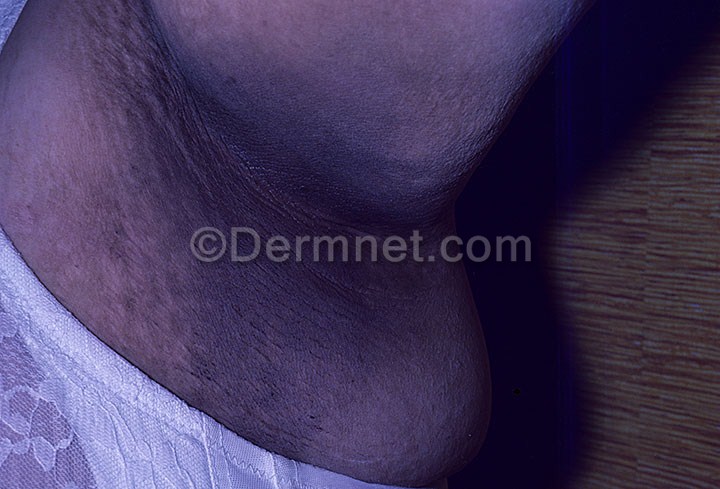
Disease: Systemic Disease